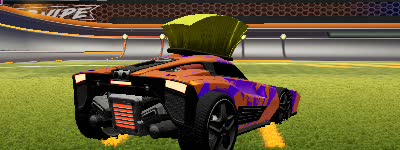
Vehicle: breakout